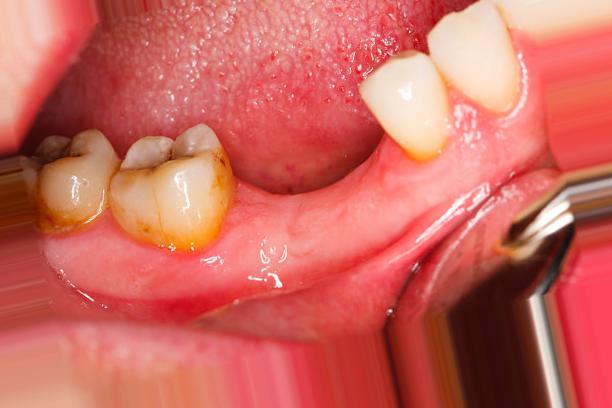
Condition: Caries